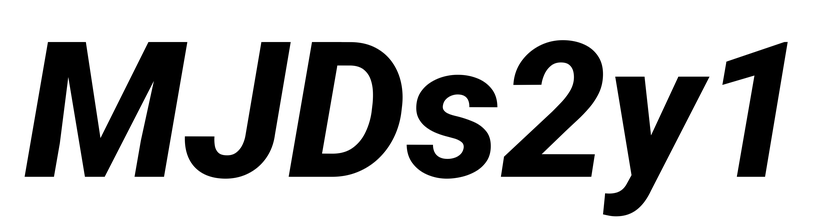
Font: Roboto-Italic_ExtraBold_Italic